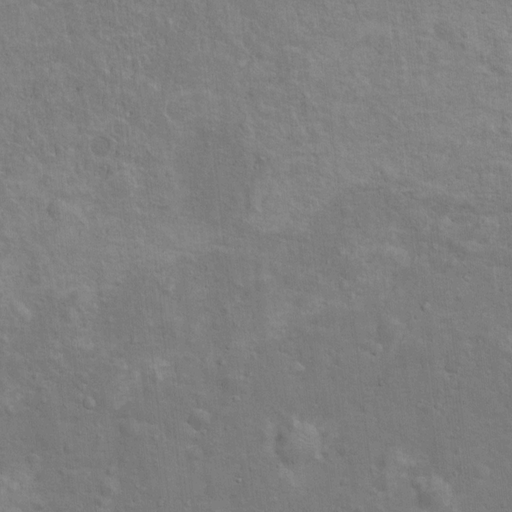
Classes present: Background